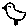
Label: bird